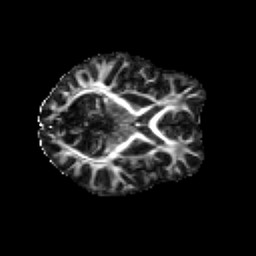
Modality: FA
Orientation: axial
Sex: male
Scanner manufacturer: siemens
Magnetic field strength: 3 T
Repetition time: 5 s
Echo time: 0.071 s